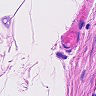
Metastatic tissue present: no